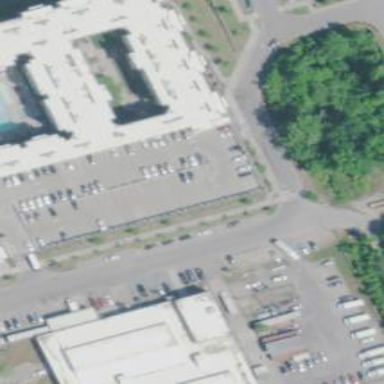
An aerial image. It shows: Multi-storey parking building.